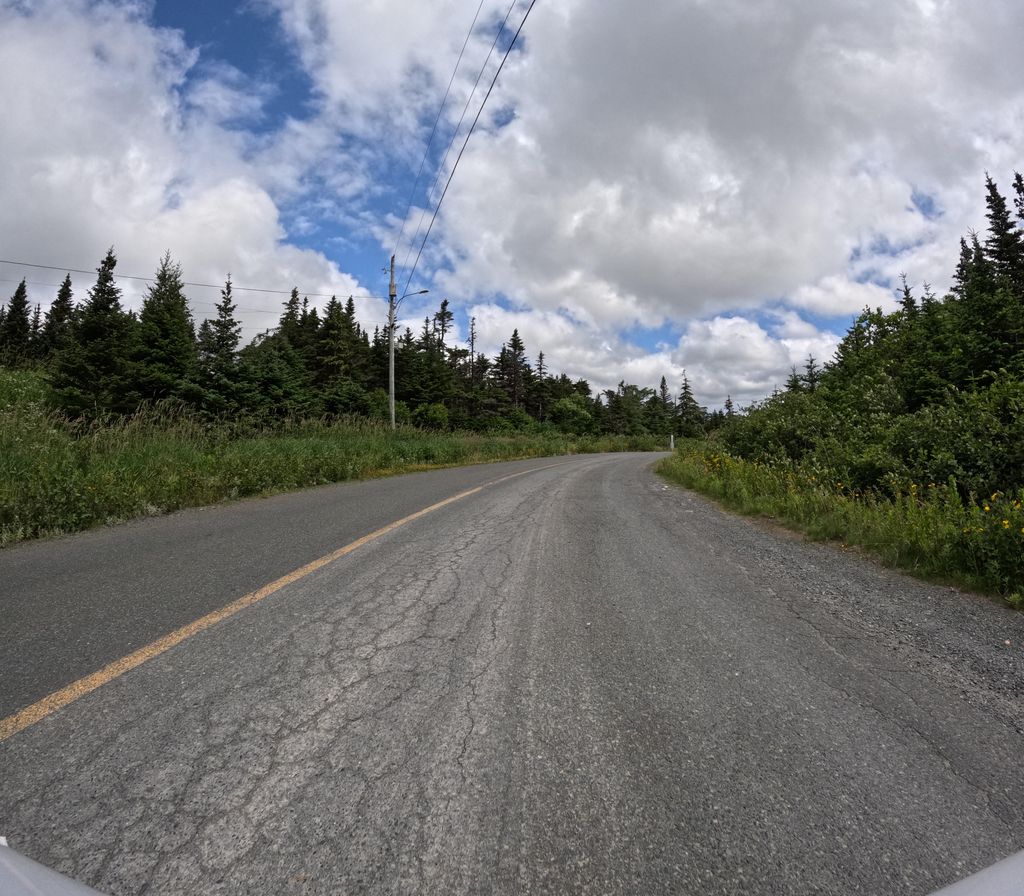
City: st_johns